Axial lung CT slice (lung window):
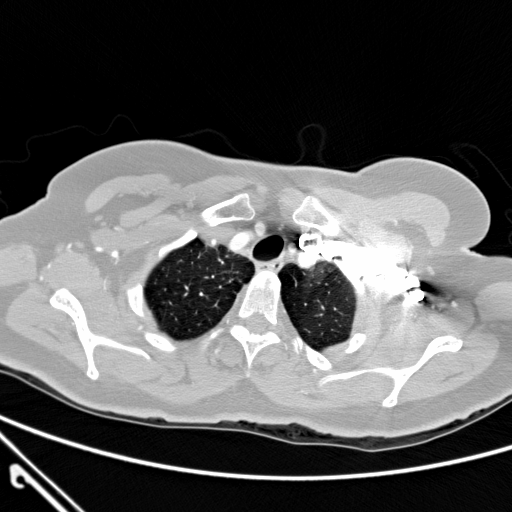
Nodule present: no